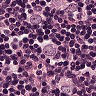
Metastatic tissue present: yes